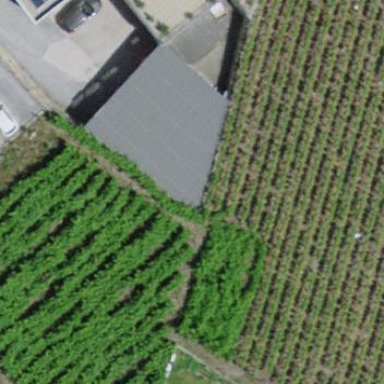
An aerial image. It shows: Vineyard growing grapes.